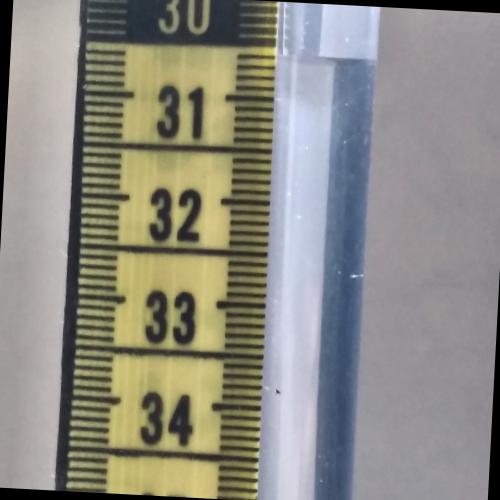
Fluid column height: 30.6 cm